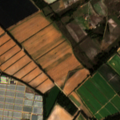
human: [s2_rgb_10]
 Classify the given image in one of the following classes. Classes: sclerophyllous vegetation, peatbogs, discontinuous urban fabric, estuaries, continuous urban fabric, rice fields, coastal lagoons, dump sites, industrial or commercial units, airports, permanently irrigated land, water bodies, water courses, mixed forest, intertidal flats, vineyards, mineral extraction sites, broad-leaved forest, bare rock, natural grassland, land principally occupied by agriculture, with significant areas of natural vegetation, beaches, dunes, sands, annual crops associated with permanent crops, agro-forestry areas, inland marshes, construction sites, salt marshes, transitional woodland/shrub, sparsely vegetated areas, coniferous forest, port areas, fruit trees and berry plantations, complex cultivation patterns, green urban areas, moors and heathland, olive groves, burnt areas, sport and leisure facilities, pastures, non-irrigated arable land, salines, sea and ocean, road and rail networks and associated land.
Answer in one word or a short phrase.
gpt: non-irrigated arable land, permanently irrigated land, complex cultivation patterns